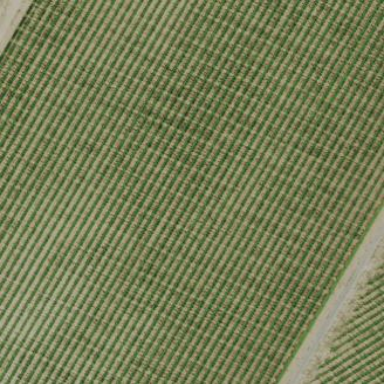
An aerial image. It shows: Orchard.